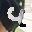
Label: 4